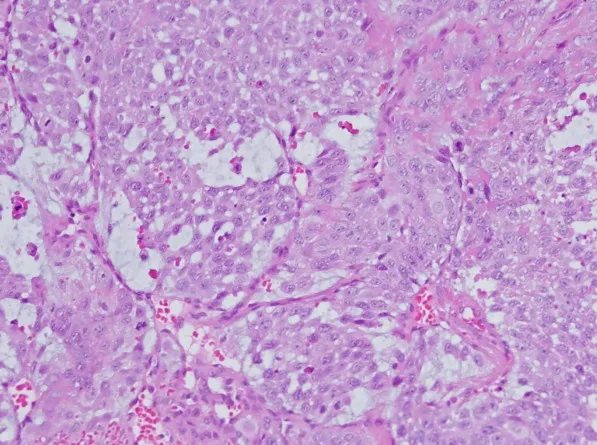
Microphotograph of the urethral mass revealed typical features of TCC including ramifying papillae, high nuclear/cytoplasmic ratio, and brisk mitotic activity (hematoxylin-eosin, x 200).
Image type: pathology (h&e)